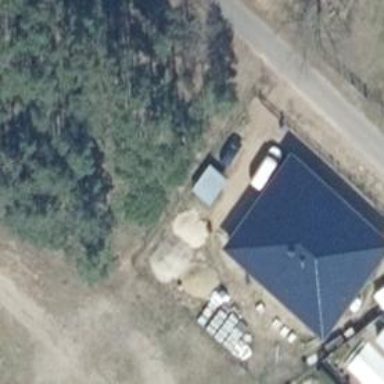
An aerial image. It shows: Residential building with pyramidal roof shape.